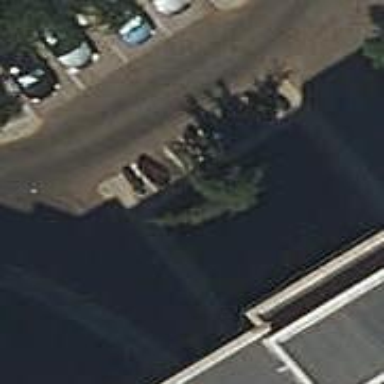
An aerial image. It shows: Motorcycle parking facility.